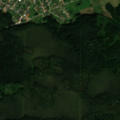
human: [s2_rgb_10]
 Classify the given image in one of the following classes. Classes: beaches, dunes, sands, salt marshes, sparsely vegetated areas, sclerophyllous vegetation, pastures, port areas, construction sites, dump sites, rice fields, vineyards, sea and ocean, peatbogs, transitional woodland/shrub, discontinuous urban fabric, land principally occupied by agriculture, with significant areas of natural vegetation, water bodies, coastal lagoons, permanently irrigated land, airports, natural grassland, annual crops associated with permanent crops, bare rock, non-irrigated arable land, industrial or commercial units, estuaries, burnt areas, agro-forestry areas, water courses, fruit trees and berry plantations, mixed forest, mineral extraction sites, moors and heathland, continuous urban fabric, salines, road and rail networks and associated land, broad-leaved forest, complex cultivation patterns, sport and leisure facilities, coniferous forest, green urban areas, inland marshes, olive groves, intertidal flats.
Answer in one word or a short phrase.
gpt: pastures, complex cultivation patterns, coniferous forest, mixed forest, transitional woodland/shrub